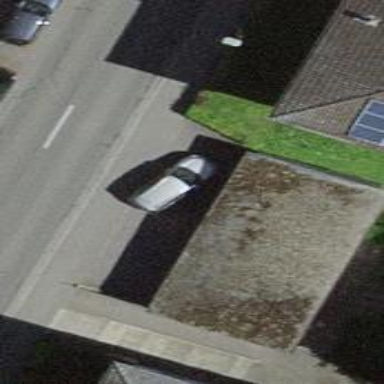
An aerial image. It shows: Garage.